Question: When using a default UITableViewCell with UITableViewCellStyleValue1 the detailTextLabel is aware of the accessoryType. The distance between the label and the edge of the cell is different from the distance between the label and the accessoryType view. When I use a custom UITableViewCell subclass the two distances are equal. Which doesn't look as nice as the default implementation.
It's a bit hard to explain, so here is a screenshot:

The first two cells are default UITableViewCell with UITableViewCellStyleValue1.
Cell 3 and 4 are custom cells that were setup with a 'H:[label]-16-|' constraint.
Cell 5 and 6 are custom cells that were setup with a 'Trailing-0-TrailingMargin' constraint.
I want to get the behavior of the default cell for my own cells. How can I achieve that with autolayout?
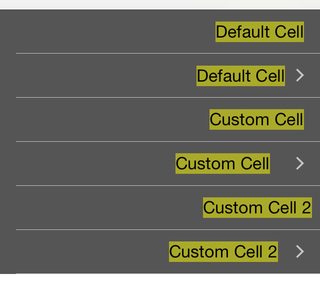
Answer: iOS actually moves the 'contentView' around, so the solution is to simply adjust the distance between the contentView and the label:
'''
override init(style: UITableViewCellStyle, reuseIdentifier: String?) {
super.init(style: style, reuseIdentifier: reuseIdentifier)
/* ... */
trailingDetailConstraint = NSLayoutConstraint(item: contentView, attribute: .Right, relatedBy: .Equal, toItem: rightLabel, attribute: .Right, multiplier: 1, constant: 15)
contentView.addConstraint(trailingDetailConstraint)
}
override var accessoryType: UITableViewCellAccessoryType {
didSet {
if accessoryType == .None {
trailingDetailConstraint.constant = 15
}
else {
trailingDetailConstraint.constant = 0
}
layoutIfNeeded()
}
}
override var editingAccessoryType: UITableViewCellAccessoryType {
didSet {
if accessoryType == .None {
trailingDetailConstraint.constant = 15
}
else {
trailingDetailConstraint.constant = 0
}
layoutIfNeeded()
}
}
'''